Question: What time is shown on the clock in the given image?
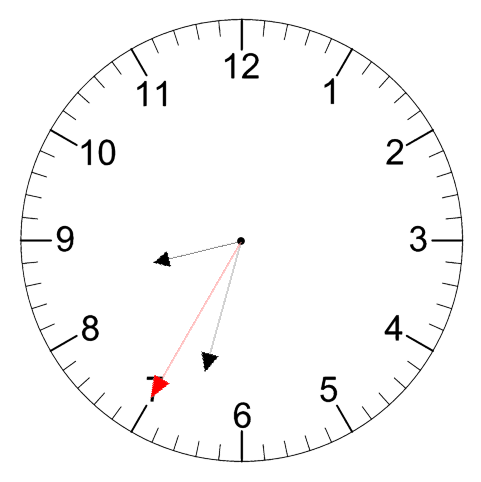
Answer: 08:32:35